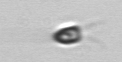
Label: Pyramimonas